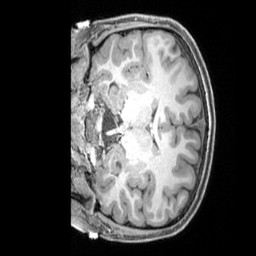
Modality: T1w
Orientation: coronal
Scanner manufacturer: siemens
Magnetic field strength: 3 T
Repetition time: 2.4 s
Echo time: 0.00224 s